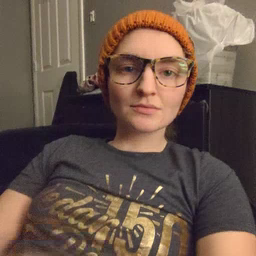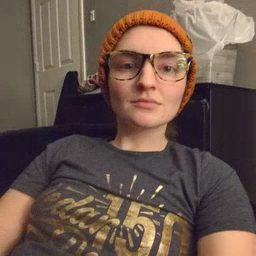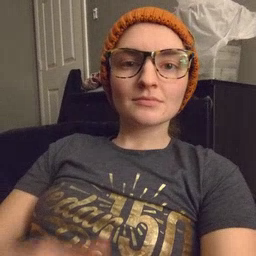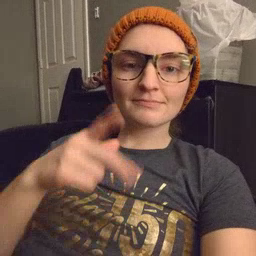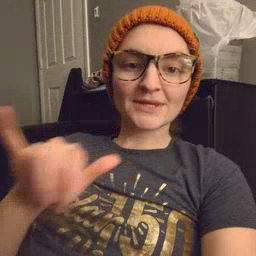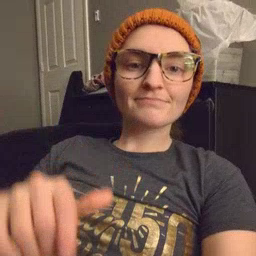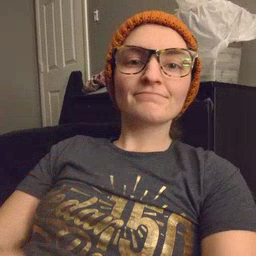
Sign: puppy